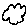
Label: cloud